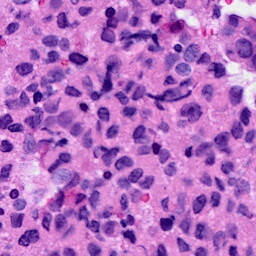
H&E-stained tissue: Breast